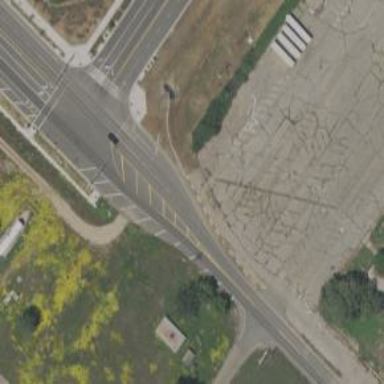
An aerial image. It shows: Secondary road with asphalt surface.